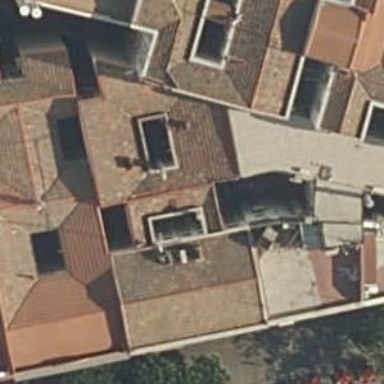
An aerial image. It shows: Residential building.